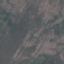
Label: HerbaceousVegetation